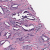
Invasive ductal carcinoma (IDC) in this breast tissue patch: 1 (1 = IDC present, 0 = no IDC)